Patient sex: M
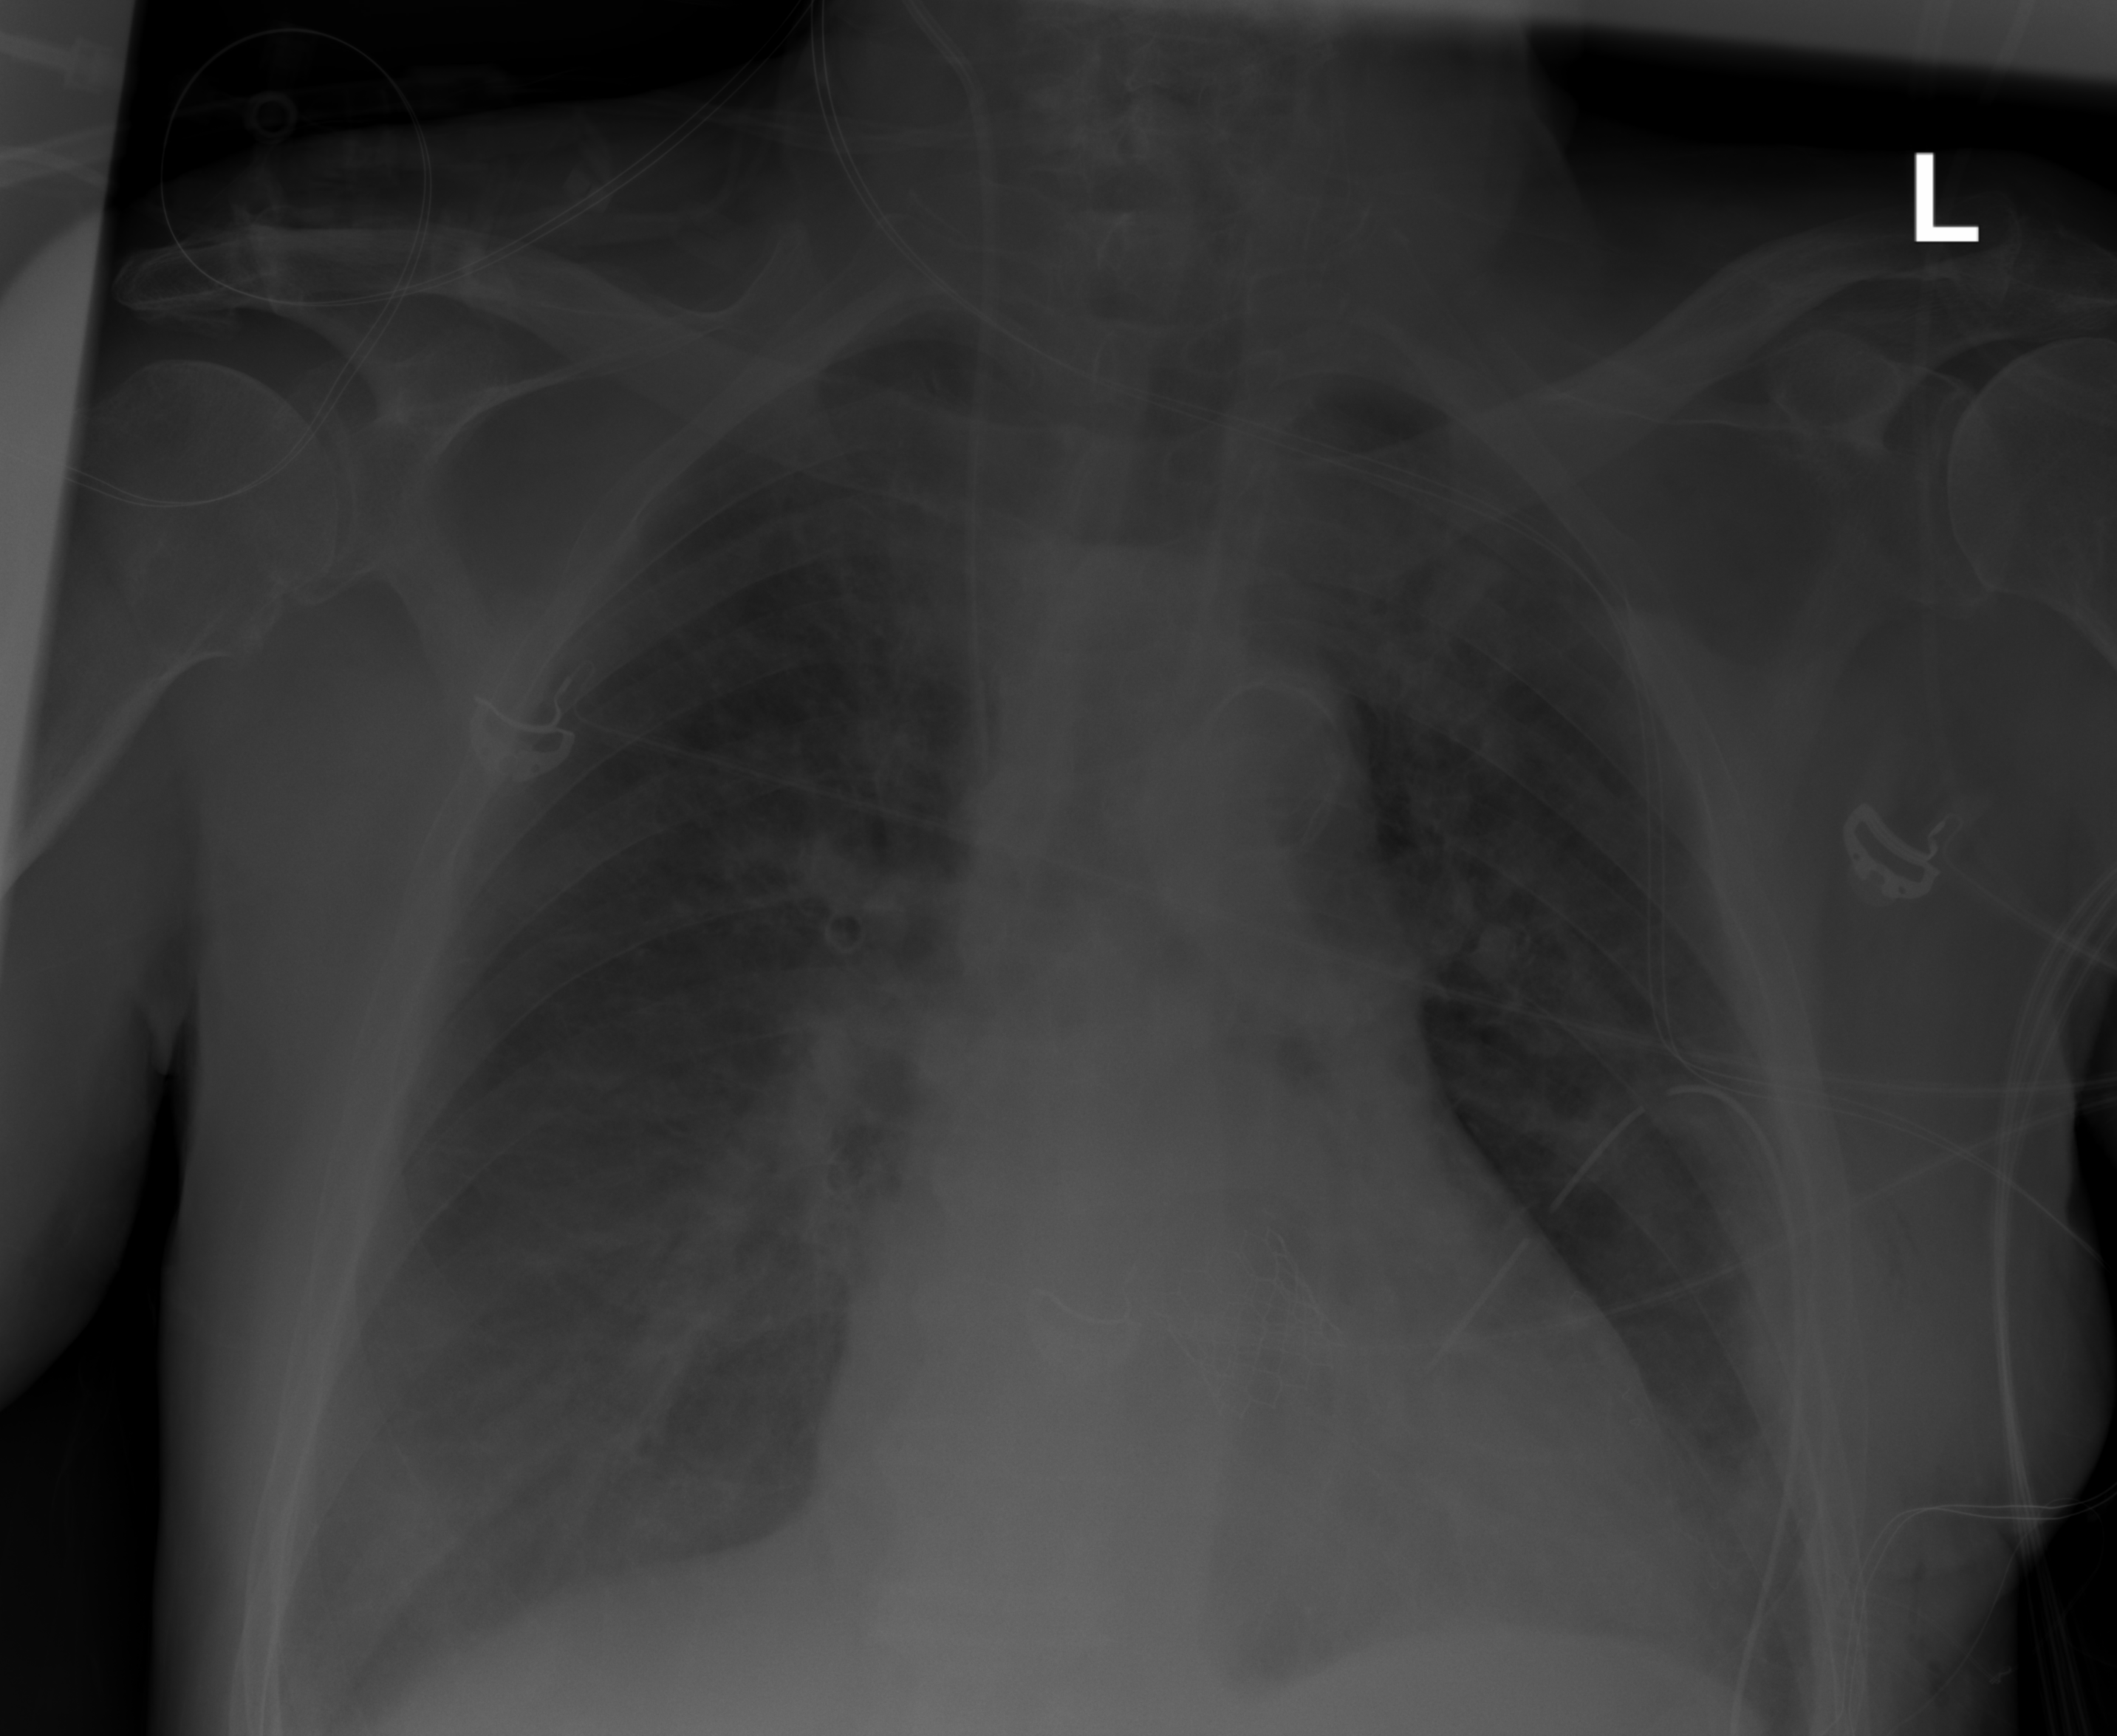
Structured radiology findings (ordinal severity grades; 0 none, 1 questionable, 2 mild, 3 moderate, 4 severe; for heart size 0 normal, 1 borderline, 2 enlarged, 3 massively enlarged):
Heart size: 0
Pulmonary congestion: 0
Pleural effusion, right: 2
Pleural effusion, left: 1
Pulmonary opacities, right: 0
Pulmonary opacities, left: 0
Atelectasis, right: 2
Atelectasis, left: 1